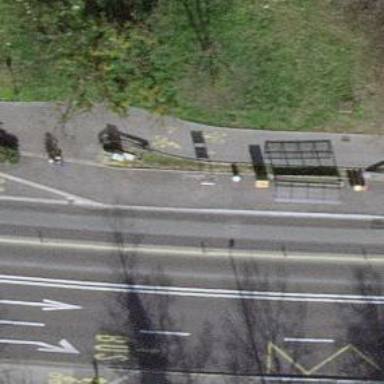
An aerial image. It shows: Asphalt sidewalk along the footway.